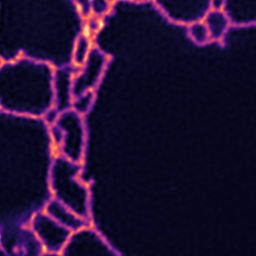
Label: Super-resolution ER image